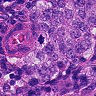
Metastatic tissue present: yes